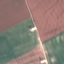
Land use / land cover class: AnnualCrop